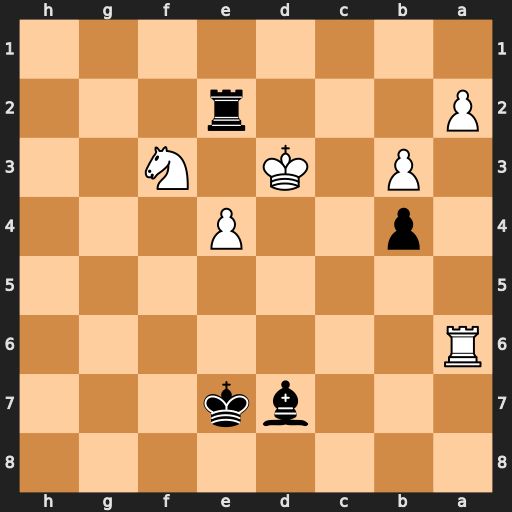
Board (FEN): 8/3bk3/R7/8/1p2P3/1P1K1N2/P3r3/8
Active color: b
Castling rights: -
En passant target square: -
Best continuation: Bb5+ Kd4 Bxa6